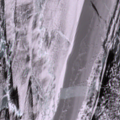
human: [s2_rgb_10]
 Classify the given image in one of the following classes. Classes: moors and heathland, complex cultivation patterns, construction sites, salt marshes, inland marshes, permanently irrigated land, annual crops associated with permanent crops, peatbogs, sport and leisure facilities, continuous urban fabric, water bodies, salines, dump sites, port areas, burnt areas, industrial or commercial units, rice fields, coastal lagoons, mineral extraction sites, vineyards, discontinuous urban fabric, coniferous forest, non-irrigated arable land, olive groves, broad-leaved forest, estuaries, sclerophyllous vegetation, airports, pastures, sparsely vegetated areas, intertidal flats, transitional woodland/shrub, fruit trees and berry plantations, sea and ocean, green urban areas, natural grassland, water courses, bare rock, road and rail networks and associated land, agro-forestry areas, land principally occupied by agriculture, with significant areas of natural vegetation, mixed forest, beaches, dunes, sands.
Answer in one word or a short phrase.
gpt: sea and ocean